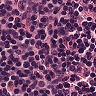
Metastatic tissue present: no